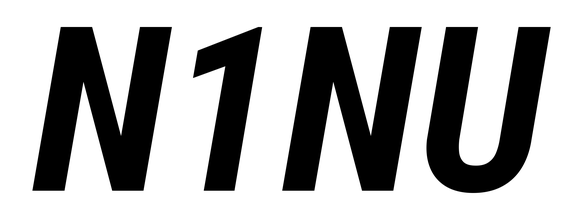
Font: Roboto-Italic_Condensed_Bold_Italic